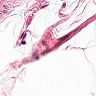
Metastatic tissue present: no